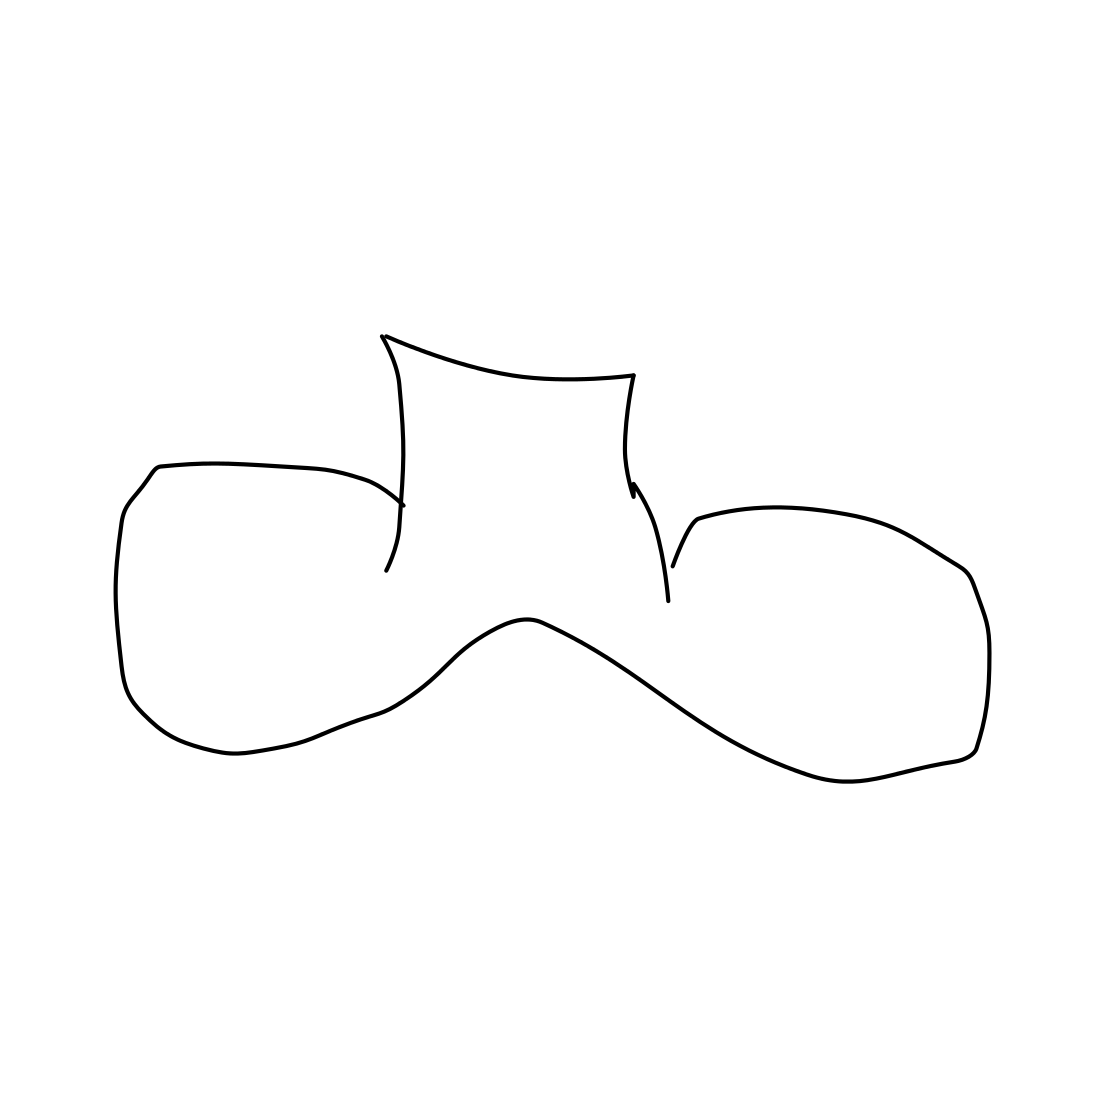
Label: hat